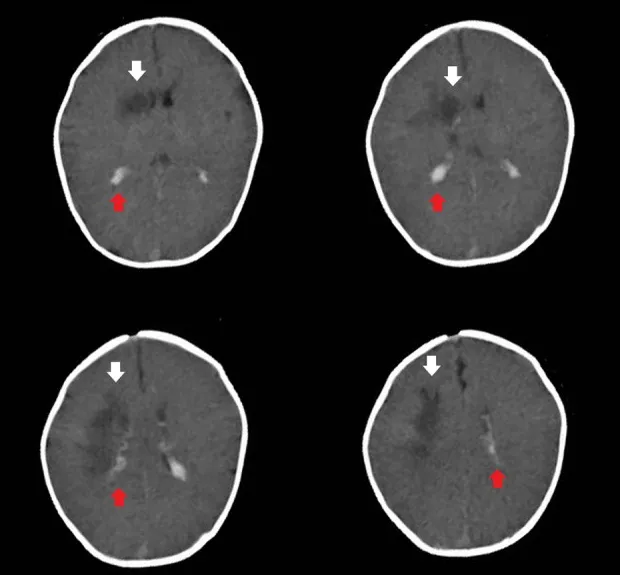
Brain computed tomography revealed subarachnoid hemorrhage (the red arrow) and irregular hypointensity shadows beside the right lateral ventricle (the white arrow).
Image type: radiology (ct)